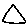
Label: triangle